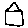
Label: house